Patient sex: M
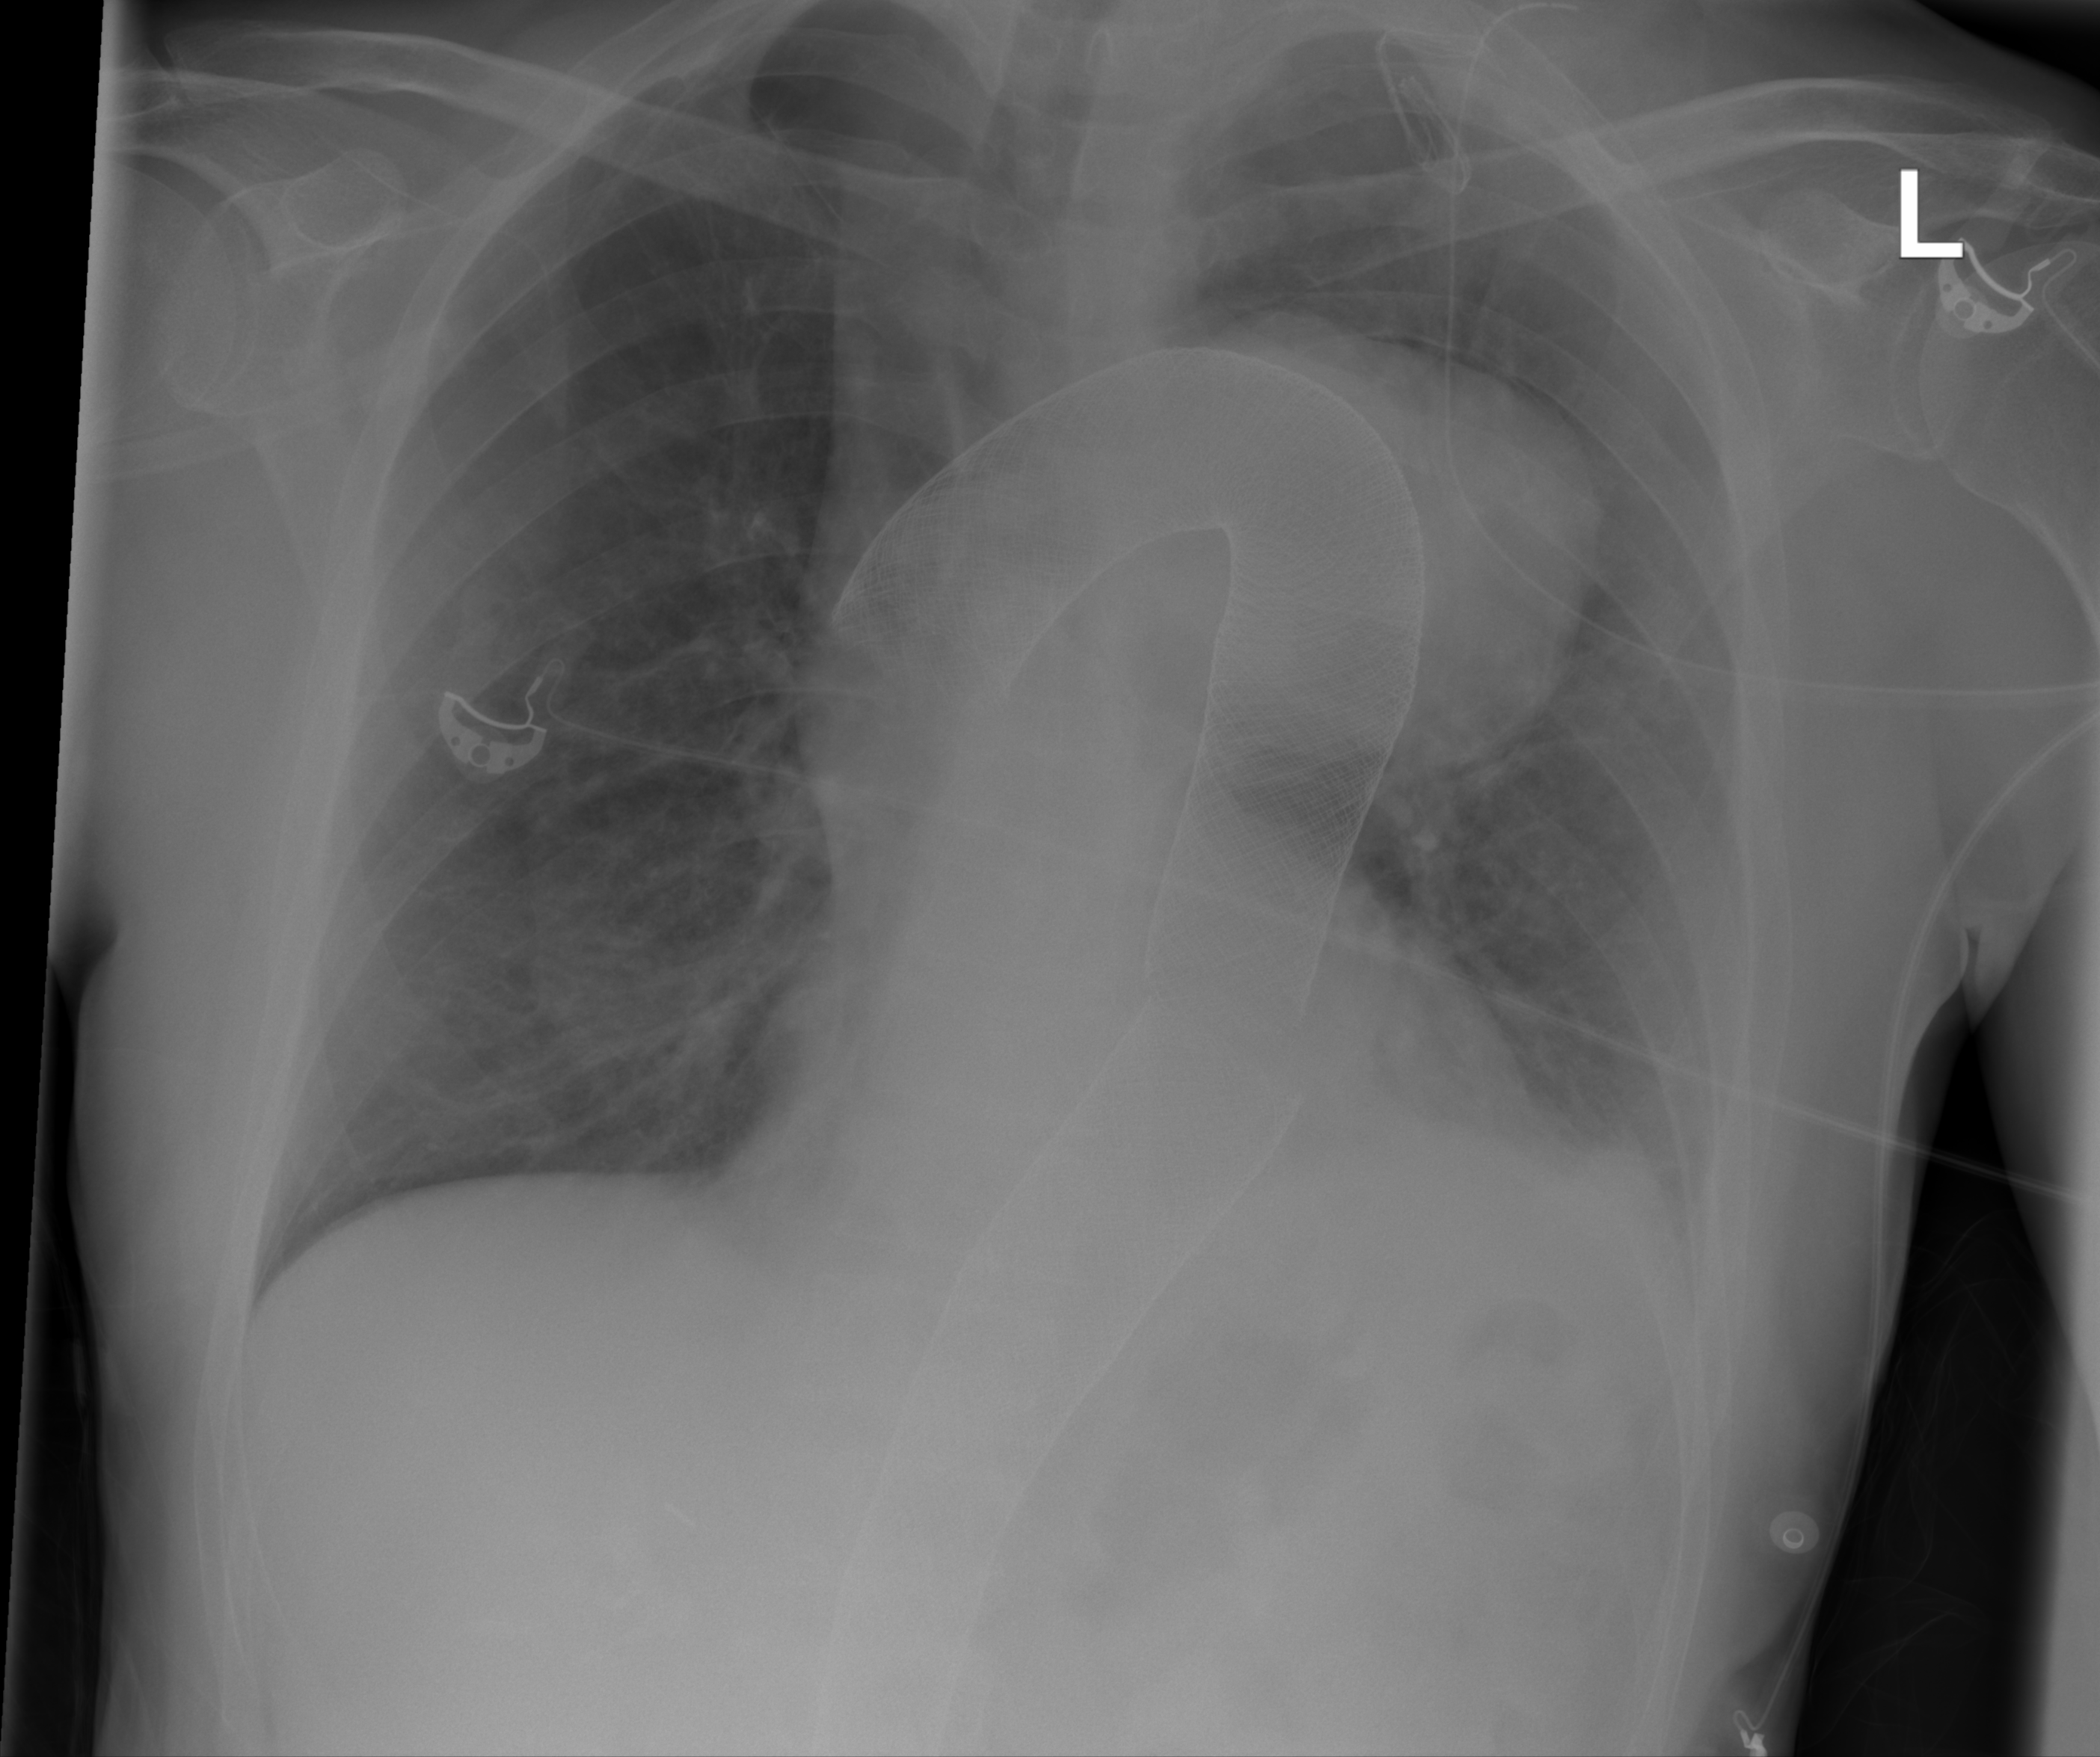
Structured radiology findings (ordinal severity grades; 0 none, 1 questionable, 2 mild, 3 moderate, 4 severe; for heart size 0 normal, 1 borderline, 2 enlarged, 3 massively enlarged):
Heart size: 0
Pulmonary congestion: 0
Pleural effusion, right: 0
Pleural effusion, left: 2
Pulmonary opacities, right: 0
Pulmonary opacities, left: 0
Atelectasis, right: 0
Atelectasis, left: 2